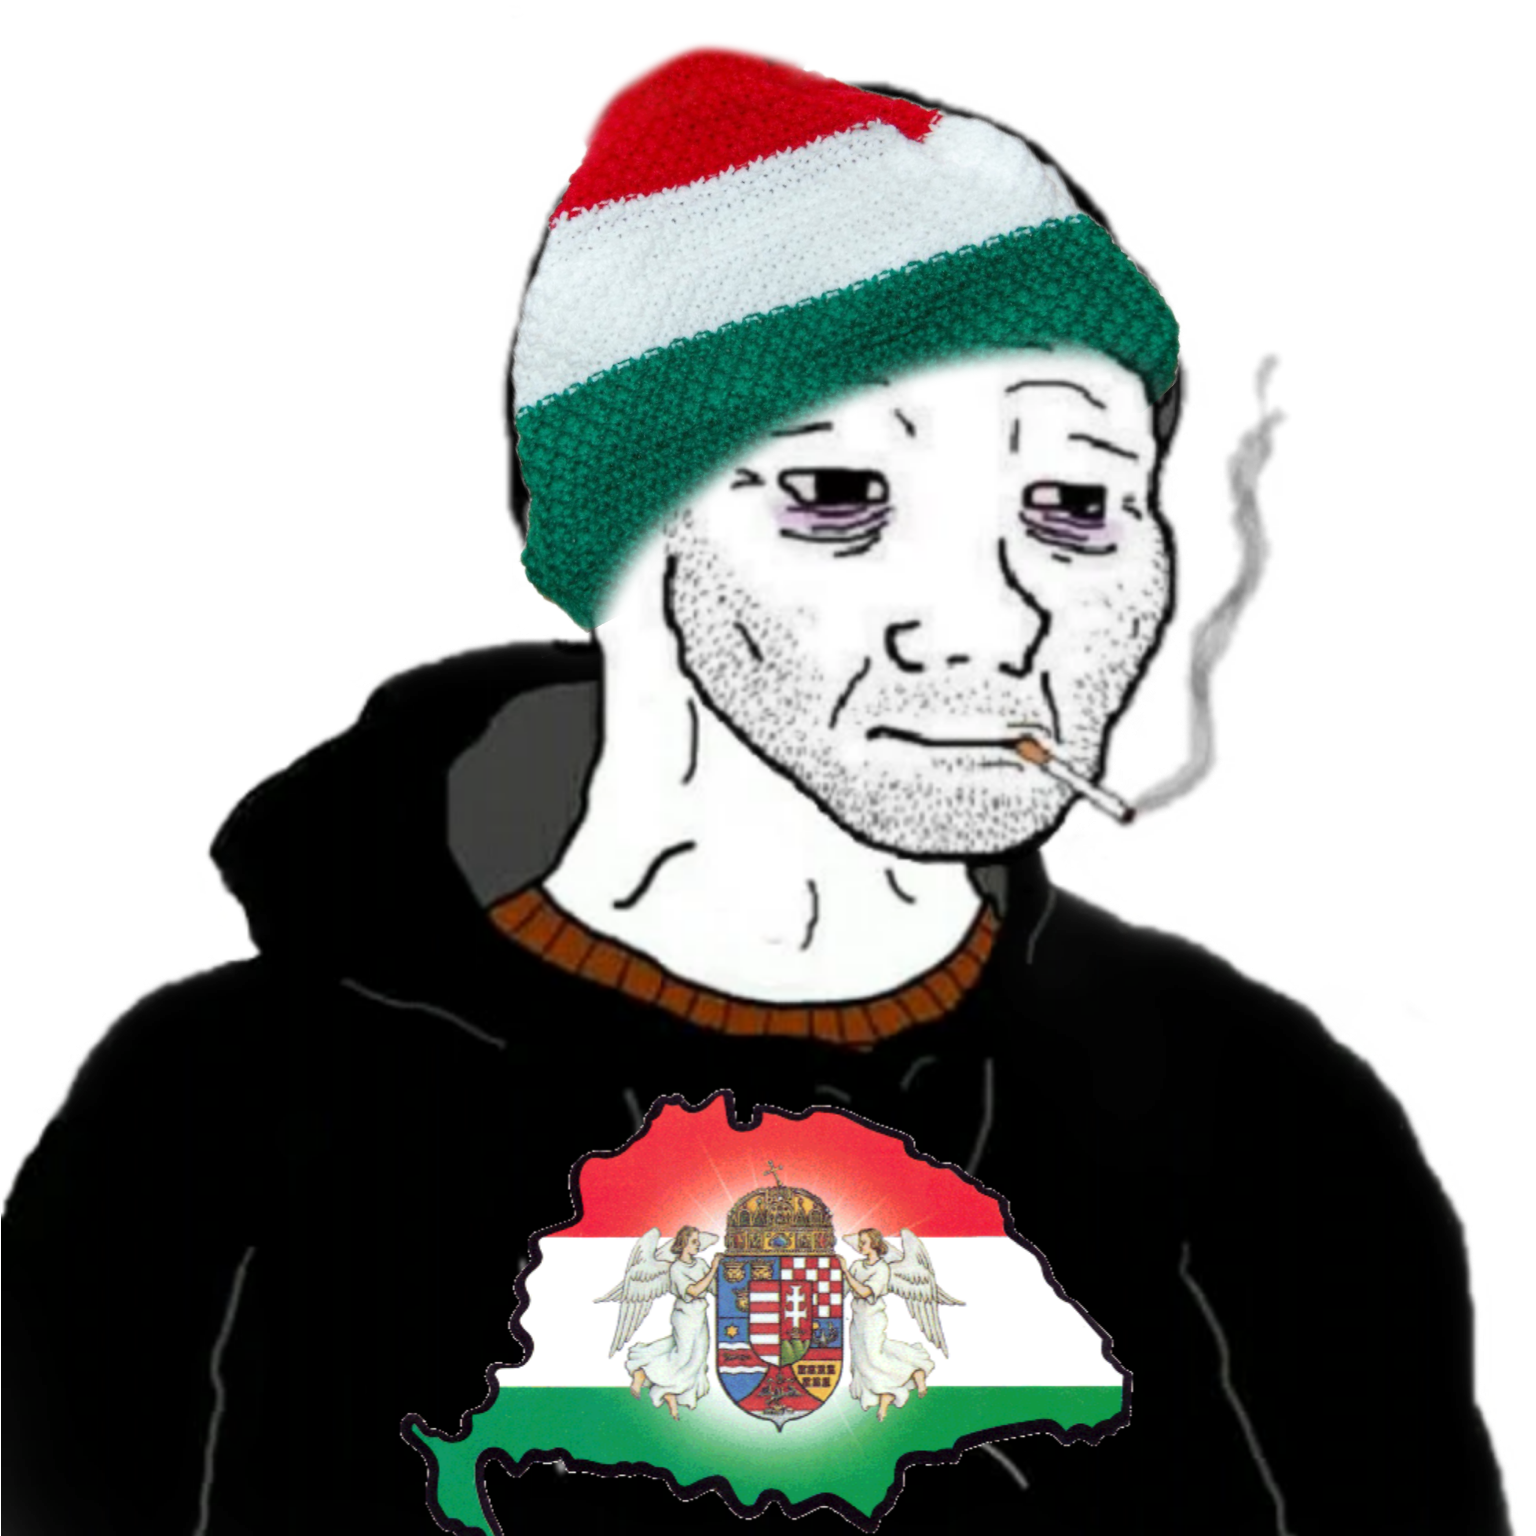
Label: 5_Doomer